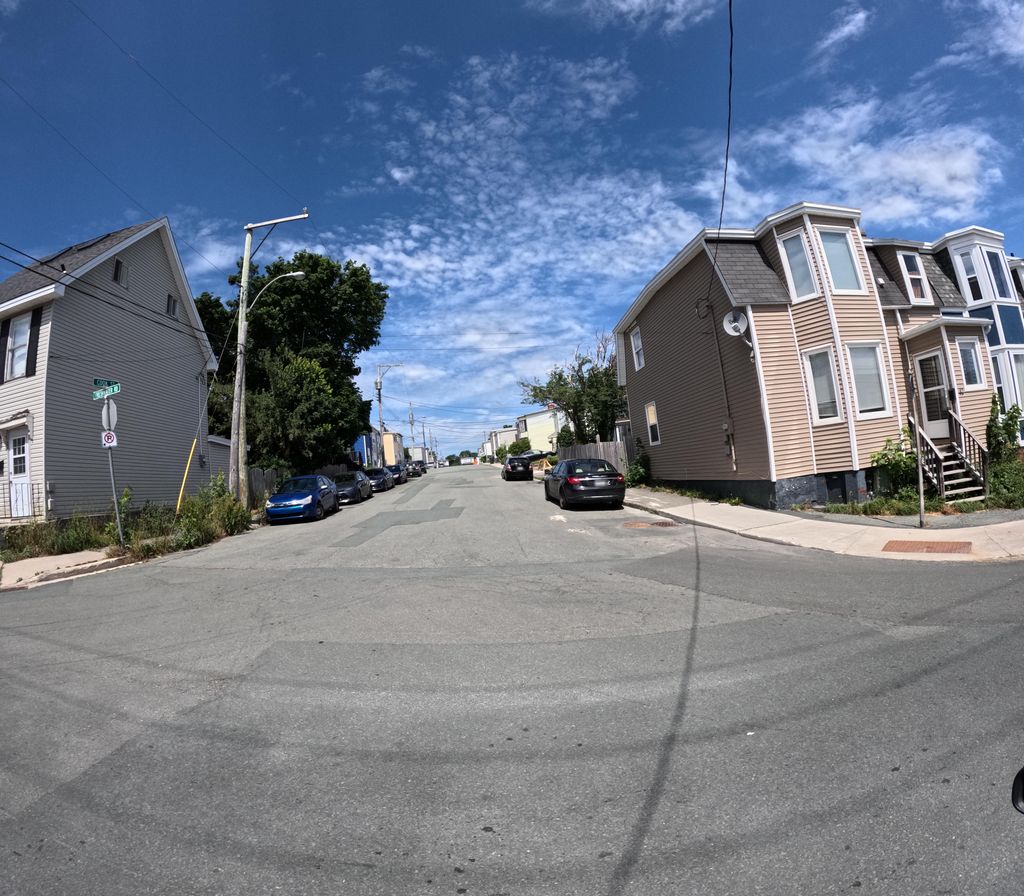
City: st_johns